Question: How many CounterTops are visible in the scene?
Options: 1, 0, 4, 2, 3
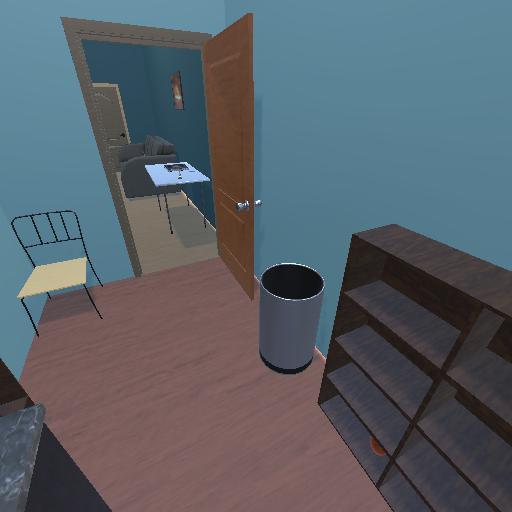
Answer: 1